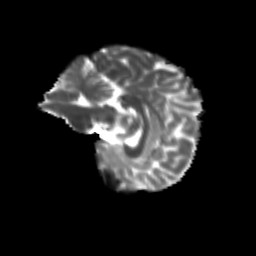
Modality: T2w
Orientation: sagittal
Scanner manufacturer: siemens
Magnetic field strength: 3 T
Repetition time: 9.2 s
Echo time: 0.084 s